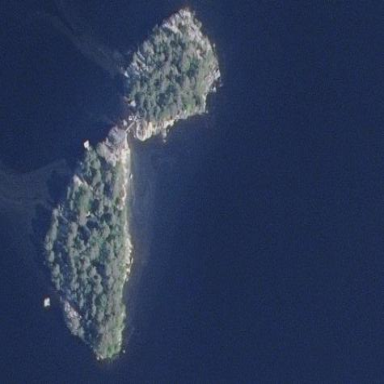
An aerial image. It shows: Islet.